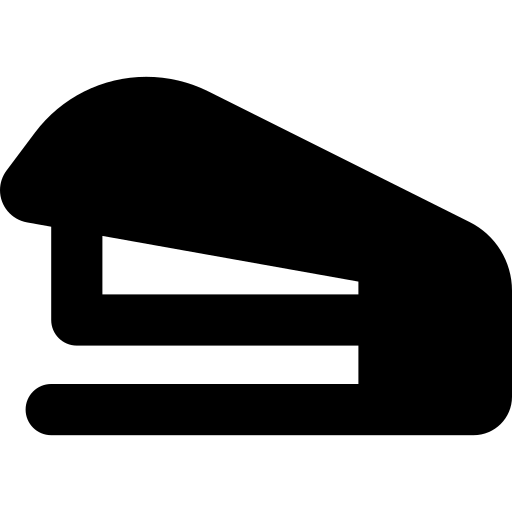
Tags: icon, FontAwesome, fa-icon, solid, stapler